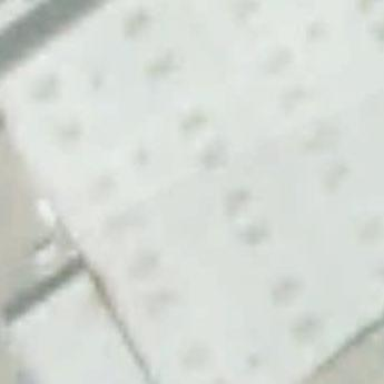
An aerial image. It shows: Industrial building.